如图，将边长为 6 的正方形铁丝框$ABCD$变形为以$A$为圆心，$AB$为半径的扇形（忽略铁丝的粗细），则所得的扇形$DAB$的面积为\underline{\quad\quad}．
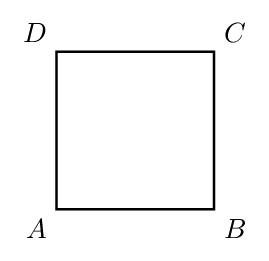
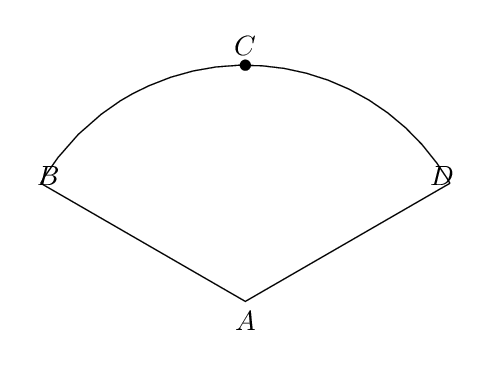
【解答】
\vspace{0.5cm}
\noindent\textbf{【答案】$36$}

\vspace{0.5cm}
\noindent\textbf{【分析】由正方形的边长为 6，可得$\overset{\frown}{BD}$的长度为 12，然后利用扇形的面积公式：$S_{\text{扇形}DAB} = \dfrac{1}{2}lr$，计算即可．}

\vspace{0.5cm}
\noindent\textbf{【详解】}
\noindent\textbf{解：$\because$正方形的边长为 6，}
\noindent\textbf{$\therefore l_{BD} = 12$，}
\noindent\textbf{$\therefore S_{\text{扇形}DAB} = \dfrac{1}{2}lr = \dfrac{1}{2} \times 12 \times 6 = 36$．}